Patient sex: M
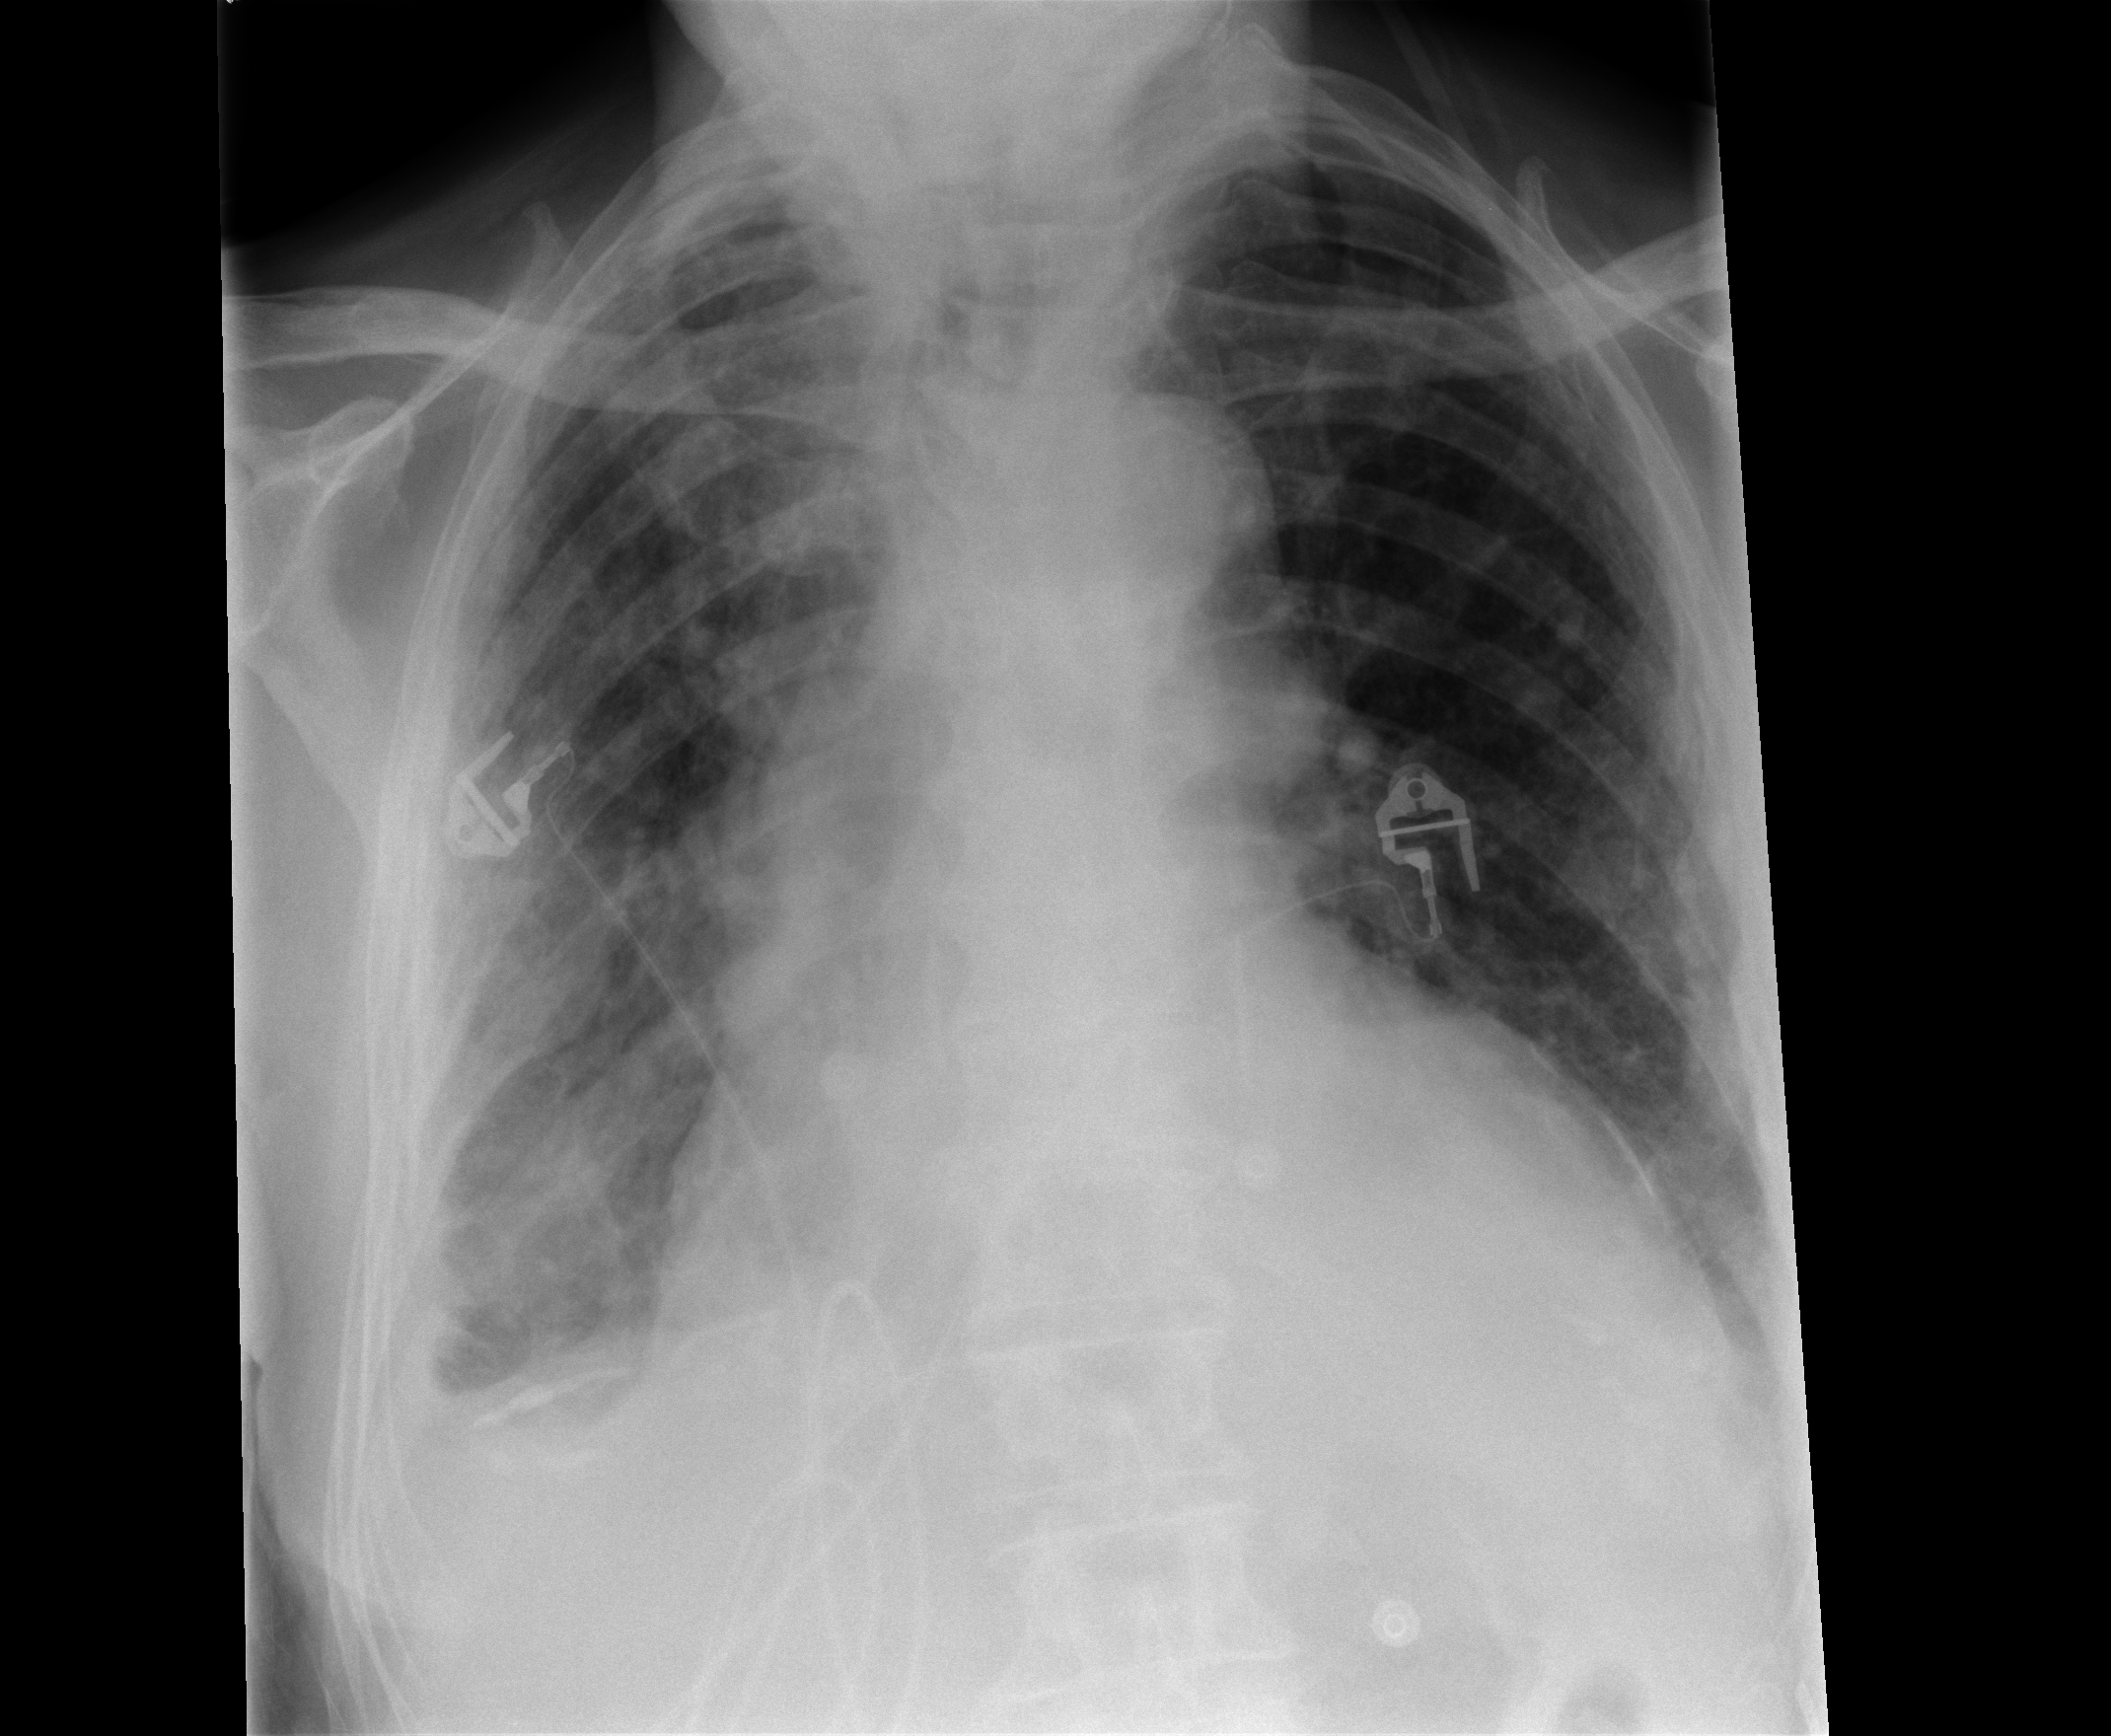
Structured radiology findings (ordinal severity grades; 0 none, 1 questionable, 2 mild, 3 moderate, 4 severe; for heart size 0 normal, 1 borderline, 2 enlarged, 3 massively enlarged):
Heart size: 2
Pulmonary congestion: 1
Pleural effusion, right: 2
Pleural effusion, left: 1
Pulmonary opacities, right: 1
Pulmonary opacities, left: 0
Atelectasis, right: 2
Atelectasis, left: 2